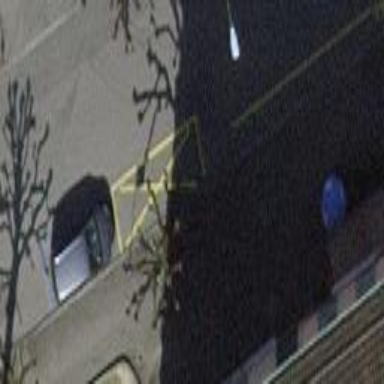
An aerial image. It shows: Parking lane area.